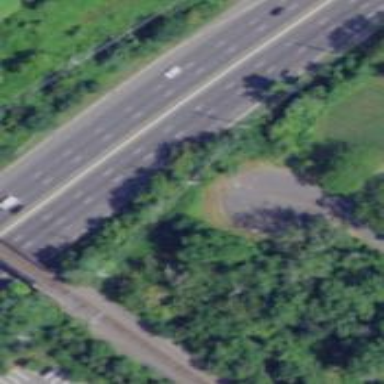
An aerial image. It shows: Urban freeway/expressway classified as trunk highway.